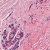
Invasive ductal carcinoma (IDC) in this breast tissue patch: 0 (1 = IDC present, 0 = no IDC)